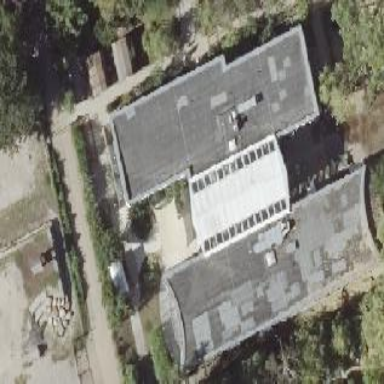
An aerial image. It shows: Flat-roofed kindergarten building.